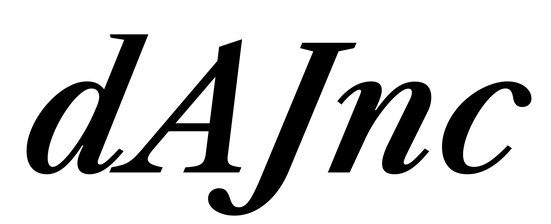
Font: LibreCaslonText-Italic_SemiBold_Italic